Question: I have 2 tables which appear side by side, and I have 2 button related to each of these tables
and I want the button (anchor tags) to appear below the table while the table remains side by side
my table structure is as follows:
'''
<div id="table">
<div id="detail-table">
<table>
...some table data...
</table>
<a href></a>
<a href></a>
</div> // detail-table close
<div id="no-detail-table">
<table>
...some table data...
</table>
<a href></a>
<a href></a>
</div> // no-detail-table close
</div> // table div close
'''
related CSS:
'''
div#table{
margin: 0;
padding: 0;
text-align: center;
}
table{
display:inline-block;
font-family:"Trebuchet MS", Arial, Helvetica, sans-serif;
}
'''
I want the output to be like this (see image): I tried the float property and position:absolute, top:
, left:!, but couldnt get desired output

JSFIDDLE: <URL>
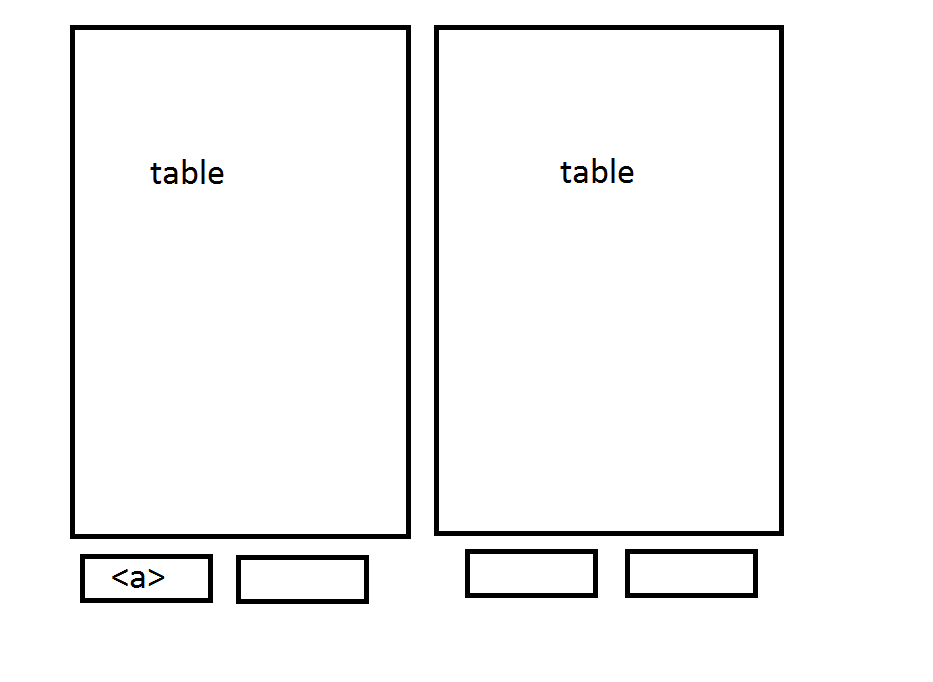
Answer: Just apply 'float' to '#table div' and set 'width' to '50%':
'''
#table{
margin: 0;
padding: 0;
text-align: center;
}
#table div {
width:50%; float:left;
}
table{
font-family:"Trebuchet MS", Arial, Helvetica, sans-serif;
width:100%;
}
'''
See this <URL>